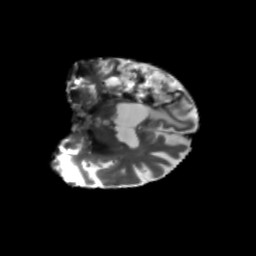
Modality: T2w
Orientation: coronal
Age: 68
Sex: male
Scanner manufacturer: siemens
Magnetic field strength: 3 T
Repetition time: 5.47 s
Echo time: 0.0854 s